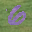
Label: 6